Field crop: maize
Growth stage: 2
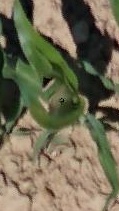
Species: maize